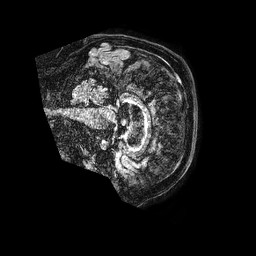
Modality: FLAIR
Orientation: sagittal
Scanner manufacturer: philips
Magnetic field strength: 1.5 T
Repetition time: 4.8 s
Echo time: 0.3 s